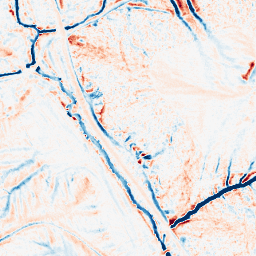
Category: edge_preserving
Decomposition family: median
Decomposition parameters: size: 11
Upsampling method: cubic_mitchell
Upsampling parameters: scale: 4
Upsampling scale: 4